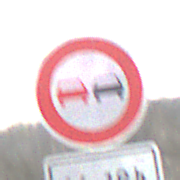
Verkehrszeichen: Ueberholverbot
Zusatzzeichen unten: ZeitangabenOhneBeschraenkungAufWochentage1
Umgebung: Outdoor, Nature
Tageszeit: MorningAfternoon
Wetter: PartlyCloudy
Licht: Natural
Jahreszeit: Autumn
Kontrast: LowContrast